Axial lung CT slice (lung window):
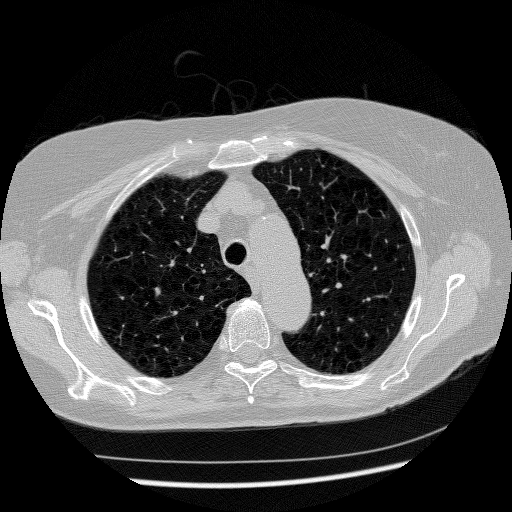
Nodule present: no